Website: crate-barrel
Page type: cart
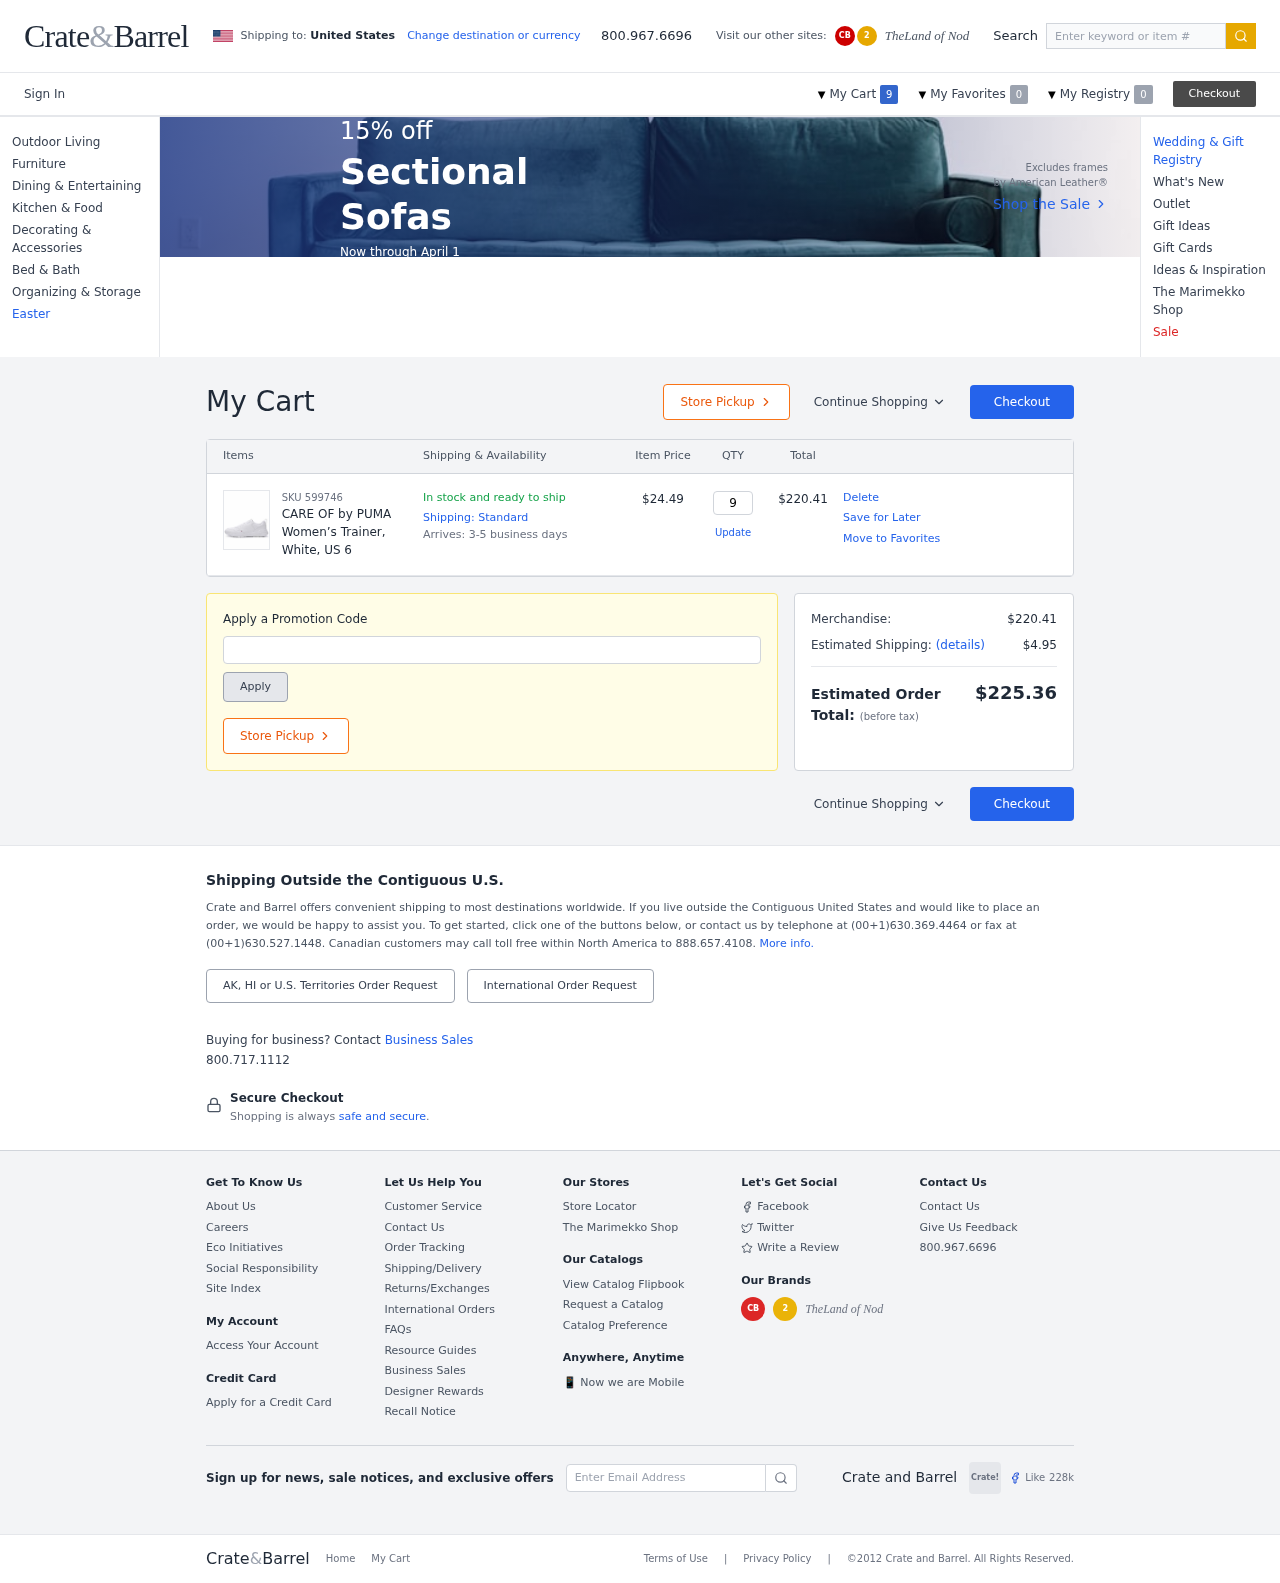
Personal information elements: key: PII_PROMO_CODE
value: HOLIDAY53
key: PII_COUNTRY
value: United States
Product elements: key: PRODUCT1_NAME
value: CARE OF by PUMA Women’s Trainer, White, US 6
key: PRODUCT1_PRICE
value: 24.49
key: PRODUCT1_QUANTITY
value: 9
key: PRODUCT1_SKU
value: SKU 599746
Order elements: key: ORDER_NUM_ITEMS
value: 9
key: ORDER_ITEM_TOTAL
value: $220.41
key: ORDER_SUBTOTAL
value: $220.41
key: ORDER_SHIPPING_COST
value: $4.95
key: ORDER_TOTAL
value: $225.36
Search elements: key: HEADER_SEARCH
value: Enter keyword or item #